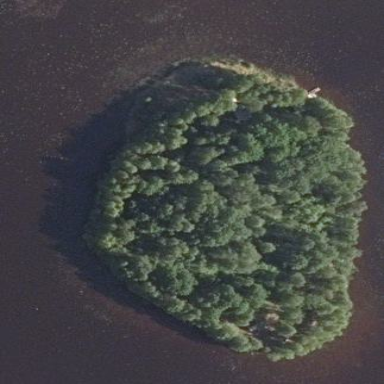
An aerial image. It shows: Islet covered with woodland.